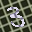
Label: 3